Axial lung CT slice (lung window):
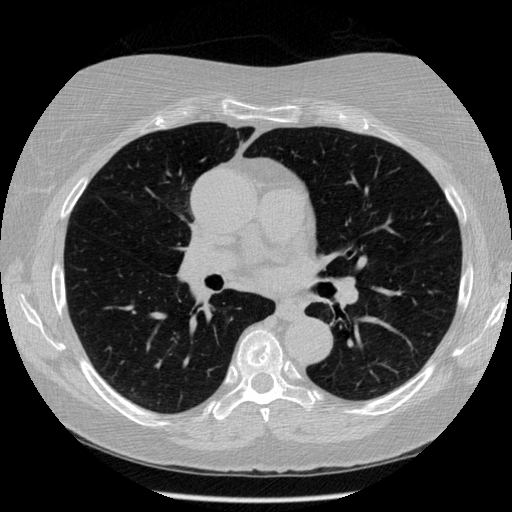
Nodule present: no